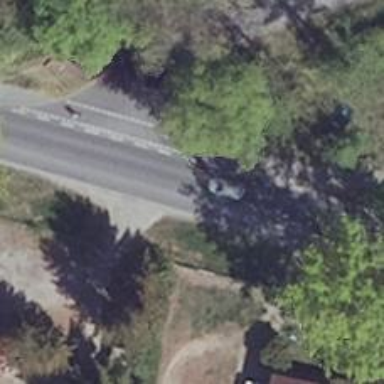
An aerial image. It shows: Primary highway with separate asphalt sidewalks and cycleways.